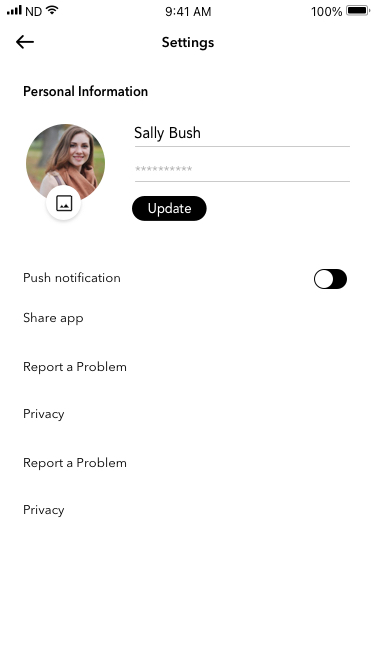
Text in this UI design:
Settings
Push notification
Share app
Report a Problem
Privacy
Report a Problem
Privacy
Personal Information
Update
Sally Bush
**********